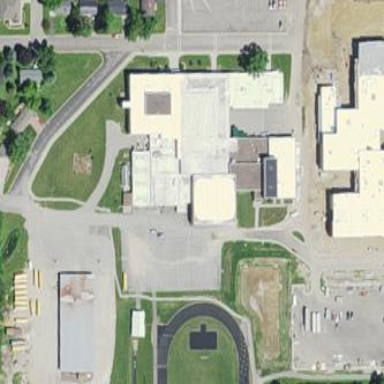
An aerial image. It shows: School building.